Question: All,
I have a Bar Button Item which will move to a different 'ViewController', and also I want it to accept a touchup inside, so that I can save settings when the user changes to another 'ViewController'. but I cannot find the Touchup inside setting. I can create an 'IBOutlet' on the Sent Actions but this doesn't trigger the function when i try.
here is a screen shot

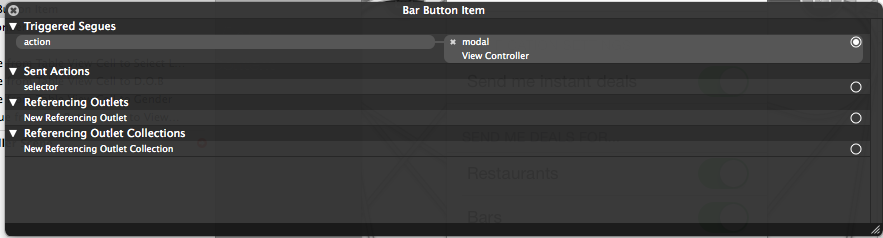
Answer:
You must put the button inside bar button item. This button will contain all you looking for.